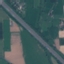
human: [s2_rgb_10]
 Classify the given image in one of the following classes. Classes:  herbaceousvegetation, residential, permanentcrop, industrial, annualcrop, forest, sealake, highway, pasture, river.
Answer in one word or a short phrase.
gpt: Highway